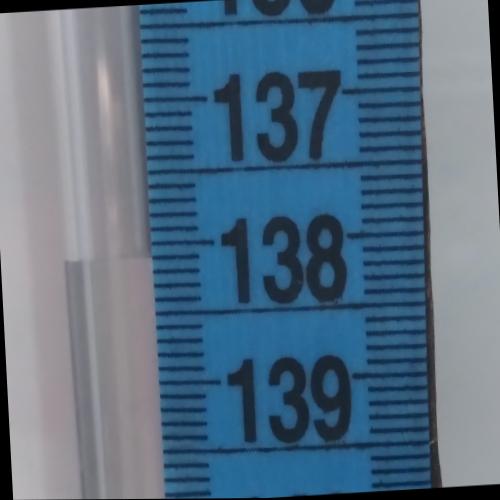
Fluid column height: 138.1 cm